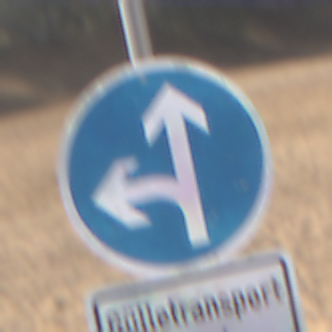
Verkehrszeichen: VorgeschriebeneFahrtrichtungGeradeausOderLinks
Zusatzzeichen unten: BesondereFahrzeugeUndTransportgueter12
Umgebung: Outdoor, Nature
Tageszeit: MorningAfternoon
Wetter: PartlyCloudy
Licht: Natural
Jahreszeit: NotSpecified
Kontrast: HighContrast